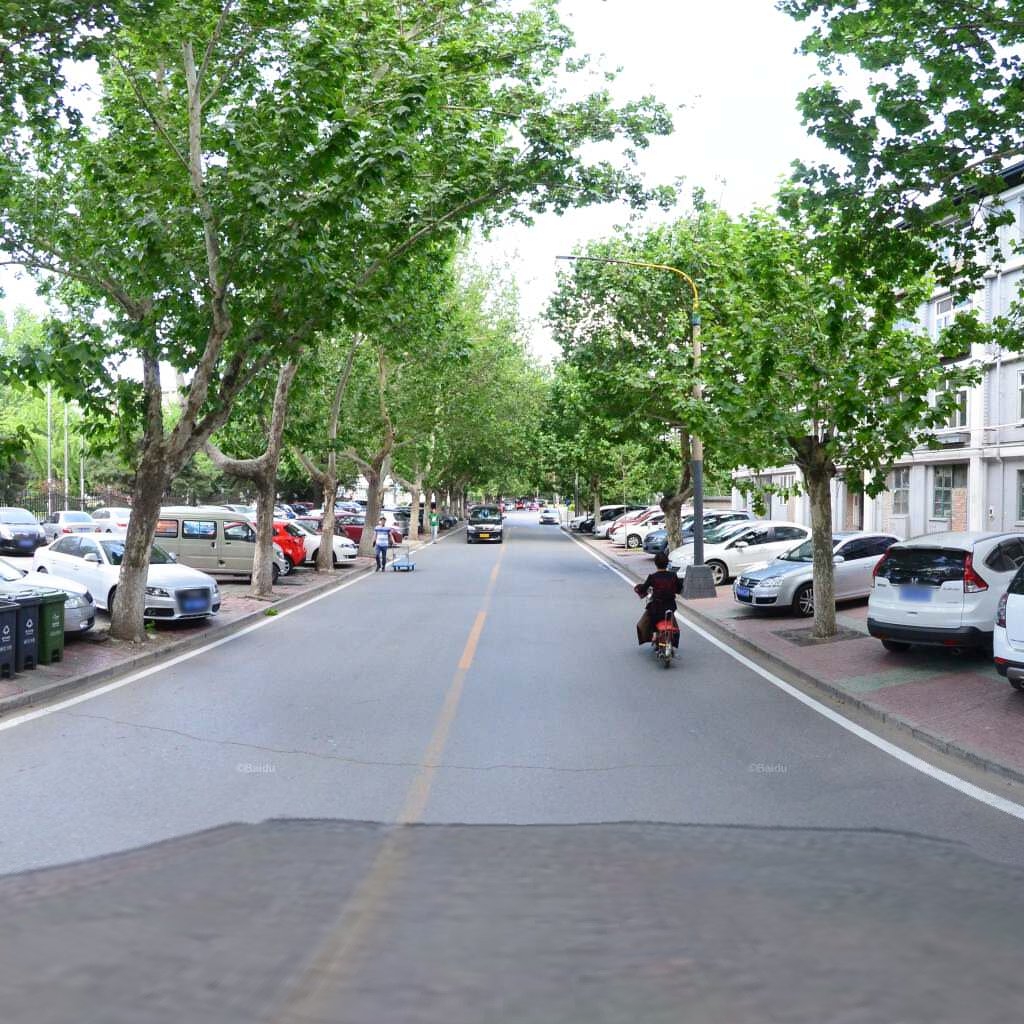
Region: Haidian
Road damage annotations: transverse crack